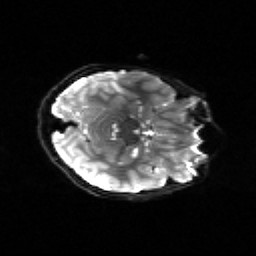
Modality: sbref
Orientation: axial
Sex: female
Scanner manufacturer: siemens
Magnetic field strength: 3 T
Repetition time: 5 s
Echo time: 0.071 s